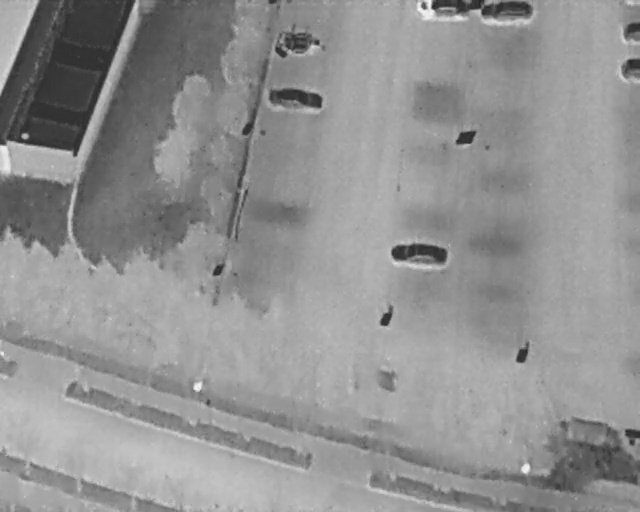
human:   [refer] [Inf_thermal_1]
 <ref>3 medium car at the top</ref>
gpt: <box>[[43, 14, 48, 25, 2], [44, 3, 49, 13, 2], [67, -2, 70, 7, 2]]</box>

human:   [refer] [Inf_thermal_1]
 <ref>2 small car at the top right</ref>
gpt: <box>[[96, 4, 100, 8, 2], [96, 11, 100, 15, 2]]</box>

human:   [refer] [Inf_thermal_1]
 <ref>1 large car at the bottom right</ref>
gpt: <box>[[88, 78, 97, 95, 2]]</box>